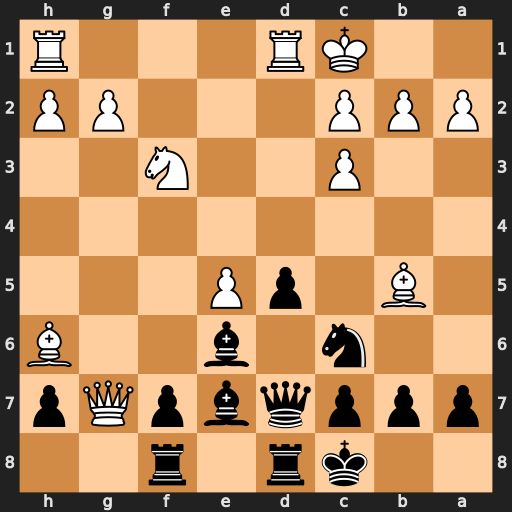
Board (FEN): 2kr1r2/pppqbpQp/2n1b2B/1B1pP3/8/2P2N2/PPP3PP/2KR3R
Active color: b
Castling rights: -
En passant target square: -
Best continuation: Rg8 Qxh7 Rh8 Qd3 Rxh6